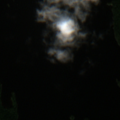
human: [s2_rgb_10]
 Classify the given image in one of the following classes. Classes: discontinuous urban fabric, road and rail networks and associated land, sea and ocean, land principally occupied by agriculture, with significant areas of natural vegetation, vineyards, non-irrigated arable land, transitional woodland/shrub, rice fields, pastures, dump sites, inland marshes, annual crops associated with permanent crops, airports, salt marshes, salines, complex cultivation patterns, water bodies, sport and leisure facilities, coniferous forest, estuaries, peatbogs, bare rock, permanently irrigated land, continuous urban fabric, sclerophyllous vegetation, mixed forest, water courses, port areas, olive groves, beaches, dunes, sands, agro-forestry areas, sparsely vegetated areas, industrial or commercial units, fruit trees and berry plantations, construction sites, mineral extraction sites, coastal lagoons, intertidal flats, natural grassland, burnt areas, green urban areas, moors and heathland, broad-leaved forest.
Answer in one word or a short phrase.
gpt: mixed forest, water bodies